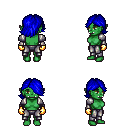
a pixel art fantasy rpg character, female body template, orc, green skin, steel arm armor, metal pants, blue swoop hairstyle, gold gloves, four views (front, back, left, right), 2x2 character sprite sheet, small pixel art, hard edges, no anti-aliasing